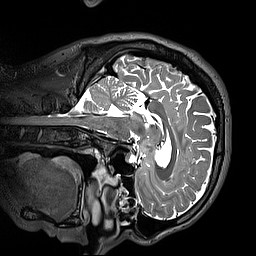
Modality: T2w
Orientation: sagittal
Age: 29
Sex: male
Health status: healthy
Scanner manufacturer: siemens
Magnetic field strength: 3 T
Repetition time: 3.2 s
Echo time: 0.412 s